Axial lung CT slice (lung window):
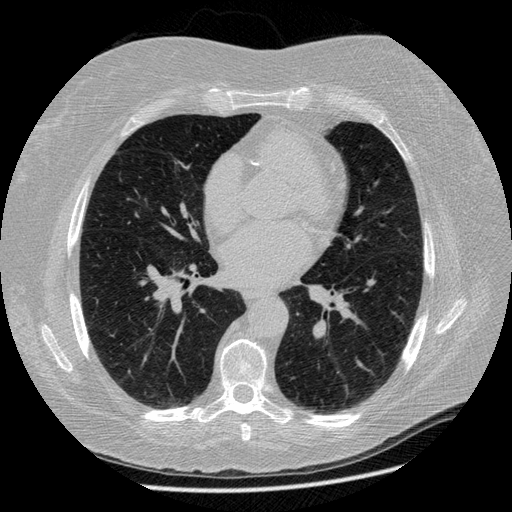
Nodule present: no